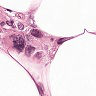
Metastatic tissue present: yes